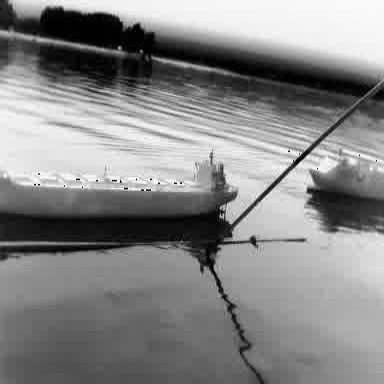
There is a liner in the infrared image.